Interaction volume radius: 5 \u00c5
Interaction volume height: 20 \u00c5
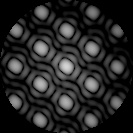
Disorder parameter: 0.01214